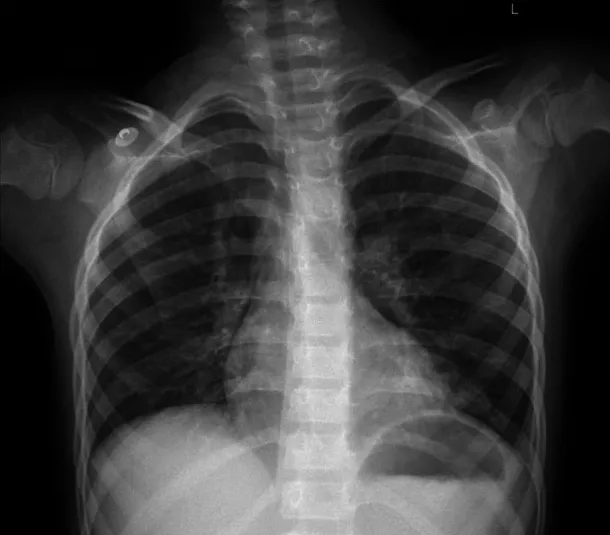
Reviewed chest x-ray before discharge (the lesion in the left lung has been mostly absorbed).
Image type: radiology (x_ray)